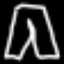
Label: pants